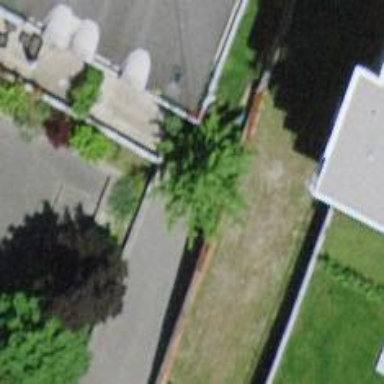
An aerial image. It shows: Parking entrance.